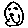
Label: smiley face